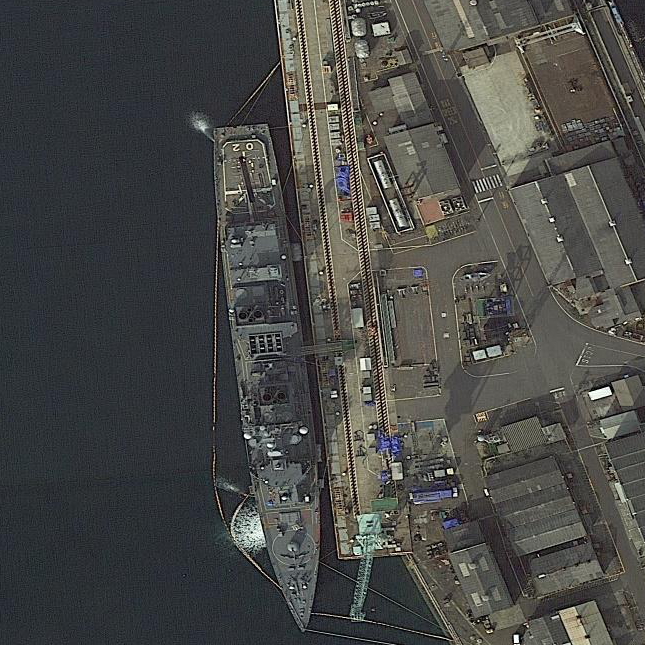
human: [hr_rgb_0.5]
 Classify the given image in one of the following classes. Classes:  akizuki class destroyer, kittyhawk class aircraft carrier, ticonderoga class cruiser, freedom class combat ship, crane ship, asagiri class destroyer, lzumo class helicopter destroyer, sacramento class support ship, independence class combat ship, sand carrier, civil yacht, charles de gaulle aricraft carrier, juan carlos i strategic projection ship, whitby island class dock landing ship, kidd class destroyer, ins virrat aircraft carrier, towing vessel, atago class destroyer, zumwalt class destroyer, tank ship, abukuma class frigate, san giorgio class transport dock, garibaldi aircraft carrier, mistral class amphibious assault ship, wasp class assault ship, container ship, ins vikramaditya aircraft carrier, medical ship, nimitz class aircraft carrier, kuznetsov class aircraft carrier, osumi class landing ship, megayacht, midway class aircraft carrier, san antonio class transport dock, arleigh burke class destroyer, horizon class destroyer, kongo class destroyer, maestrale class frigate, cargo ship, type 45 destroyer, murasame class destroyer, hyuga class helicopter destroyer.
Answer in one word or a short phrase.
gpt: Murasame class destroyer